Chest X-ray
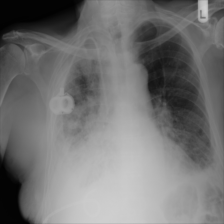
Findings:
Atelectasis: negative
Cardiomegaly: negative
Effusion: positive
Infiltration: positive
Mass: negative
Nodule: negative
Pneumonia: negative
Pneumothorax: negative
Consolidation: negative
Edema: negative
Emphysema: negative
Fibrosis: negative
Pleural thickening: negative
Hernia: negative